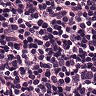
Metastatic tissue present: no